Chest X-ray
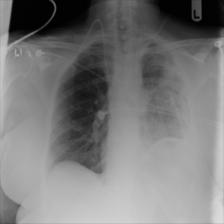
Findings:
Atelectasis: negative
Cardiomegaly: negative
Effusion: negative
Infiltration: positive
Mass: negative
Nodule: negative
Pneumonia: negative
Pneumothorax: negative
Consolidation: negative
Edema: negative
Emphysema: negative
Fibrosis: negative
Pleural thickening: negative
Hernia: negative